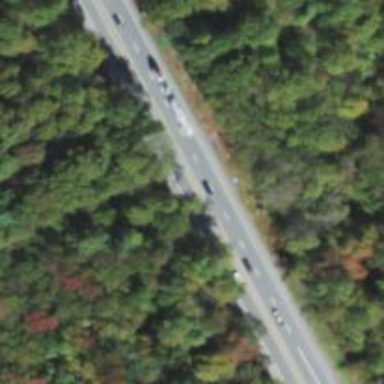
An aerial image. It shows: Trunk highway with expressway features.